Aerial crown-view tile of a tropical tree (Barro Colorado Island, Panama), acquired 20250512:
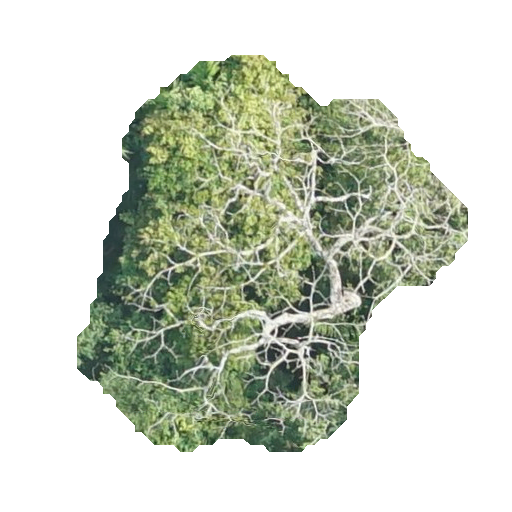
Species: Ceiba pentandra
GBIF accepted scientific name: Ceiba pentandra
Crown area: 151.014 m²